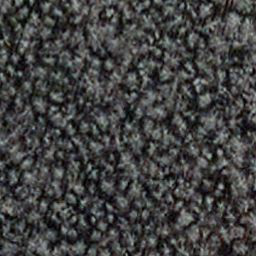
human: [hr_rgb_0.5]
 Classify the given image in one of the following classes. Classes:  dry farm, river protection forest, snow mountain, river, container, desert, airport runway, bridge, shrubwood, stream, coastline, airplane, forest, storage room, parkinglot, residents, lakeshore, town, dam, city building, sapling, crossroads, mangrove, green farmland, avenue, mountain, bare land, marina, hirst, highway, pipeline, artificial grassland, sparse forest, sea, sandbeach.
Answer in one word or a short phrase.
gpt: sapling